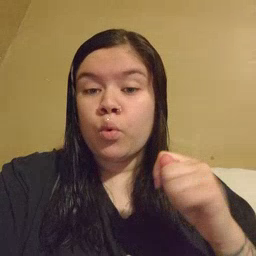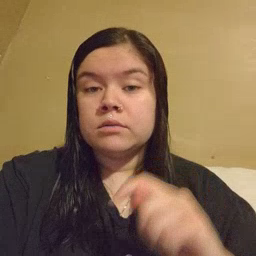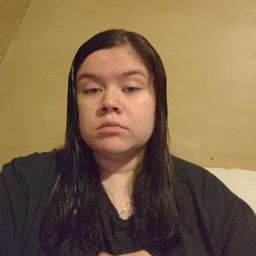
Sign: toy